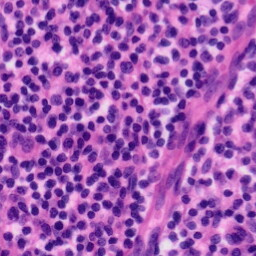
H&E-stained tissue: Tonsil